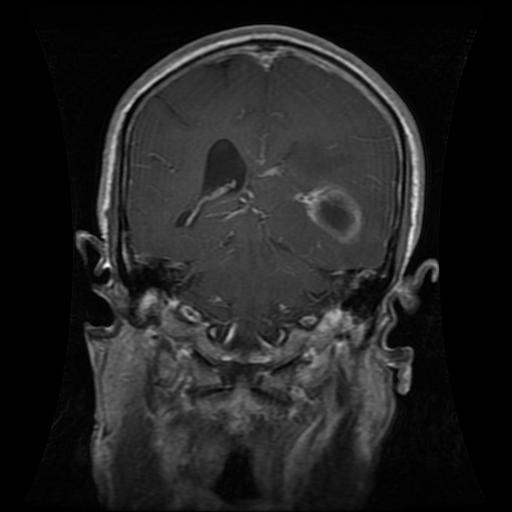
Label: glioma